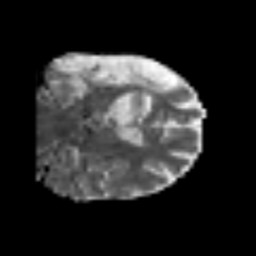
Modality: MD
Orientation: coronal
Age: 50
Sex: male
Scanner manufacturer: siemens
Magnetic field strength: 3 T
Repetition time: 6.1 s
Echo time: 0.101 s